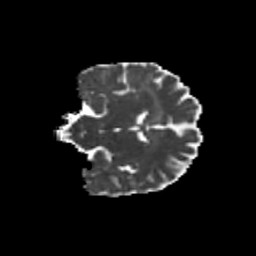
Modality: MD
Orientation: coronal
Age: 59
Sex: male
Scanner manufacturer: siemens
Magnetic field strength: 3 T
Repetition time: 8.6 s
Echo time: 0.095 s